Field crop: maize
Growth stage: 1
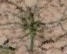
Species: salsola